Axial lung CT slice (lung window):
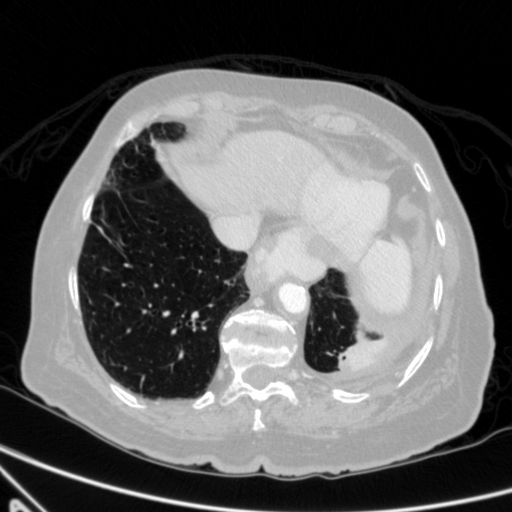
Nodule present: no